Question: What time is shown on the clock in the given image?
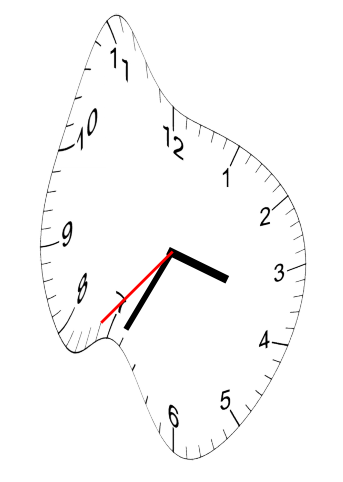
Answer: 03:34:37